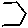
Label: hexagon